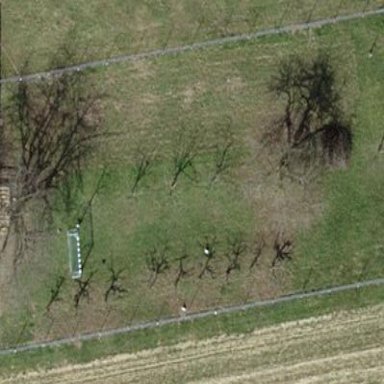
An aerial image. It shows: Orchard.